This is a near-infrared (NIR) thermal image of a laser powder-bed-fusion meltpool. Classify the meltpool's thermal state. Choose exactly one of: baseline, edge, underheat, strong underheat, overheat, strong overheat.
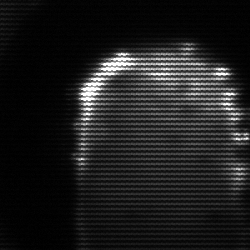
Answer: baseline